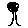
Label: tree